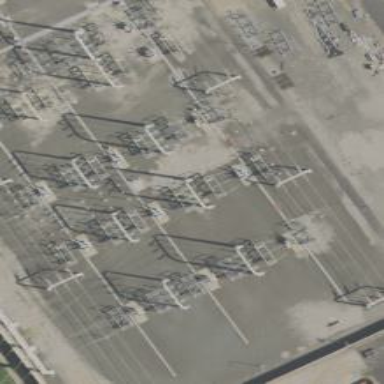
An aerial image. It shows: Switch used for power control.